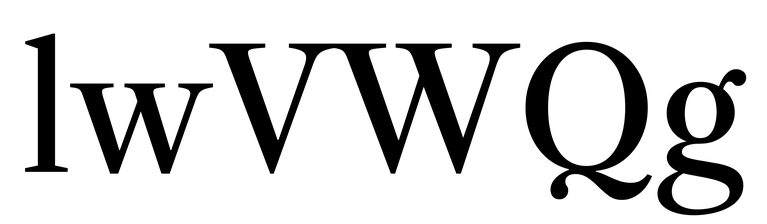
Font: LibreCaslonText_Regular